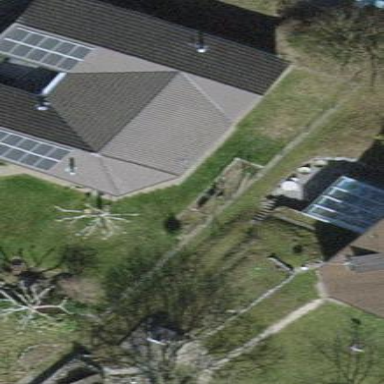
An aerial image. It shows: Detached building.